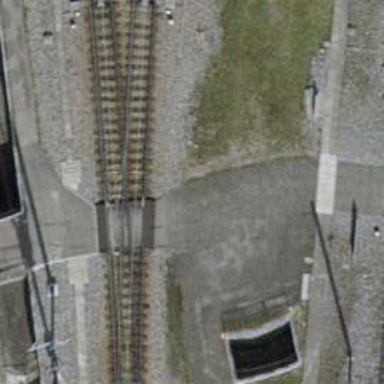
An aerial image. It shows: Single-track electrified railway yard with contact line electrification.